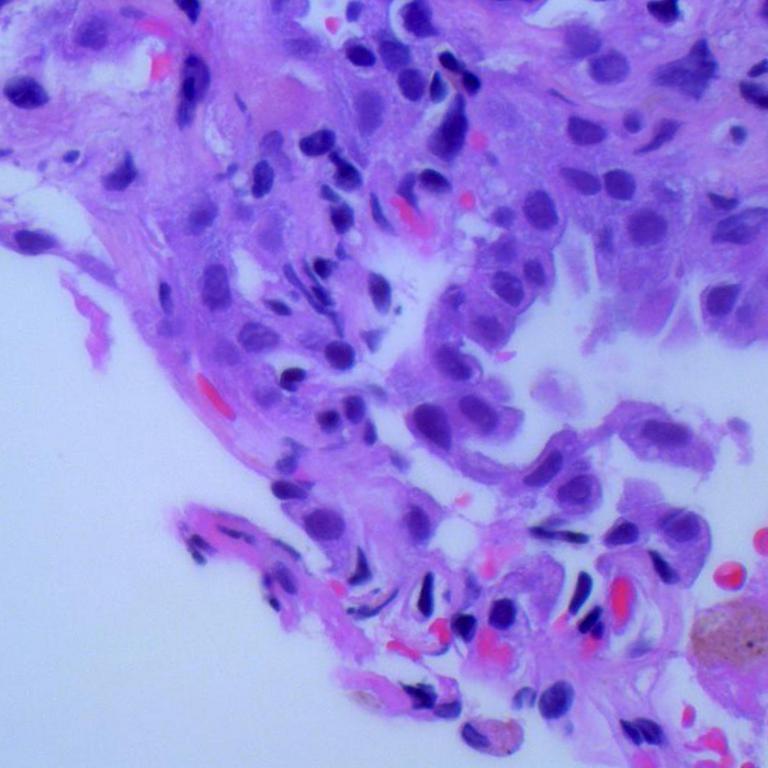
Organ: lung
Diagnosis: adenocarcinomas